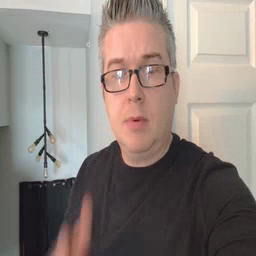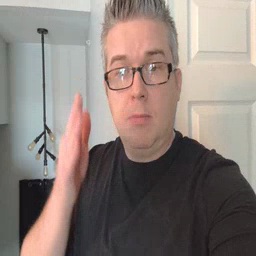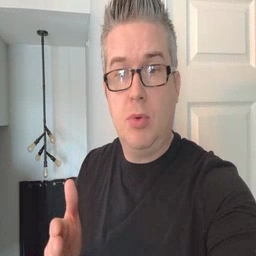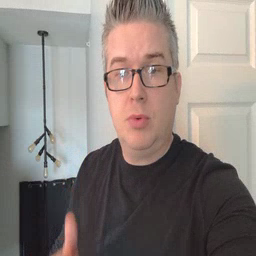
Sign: person